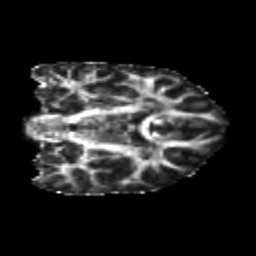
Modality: FA
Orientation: coronal
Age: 22
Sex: female
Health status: healthy
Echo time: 0.074 s